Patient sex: F
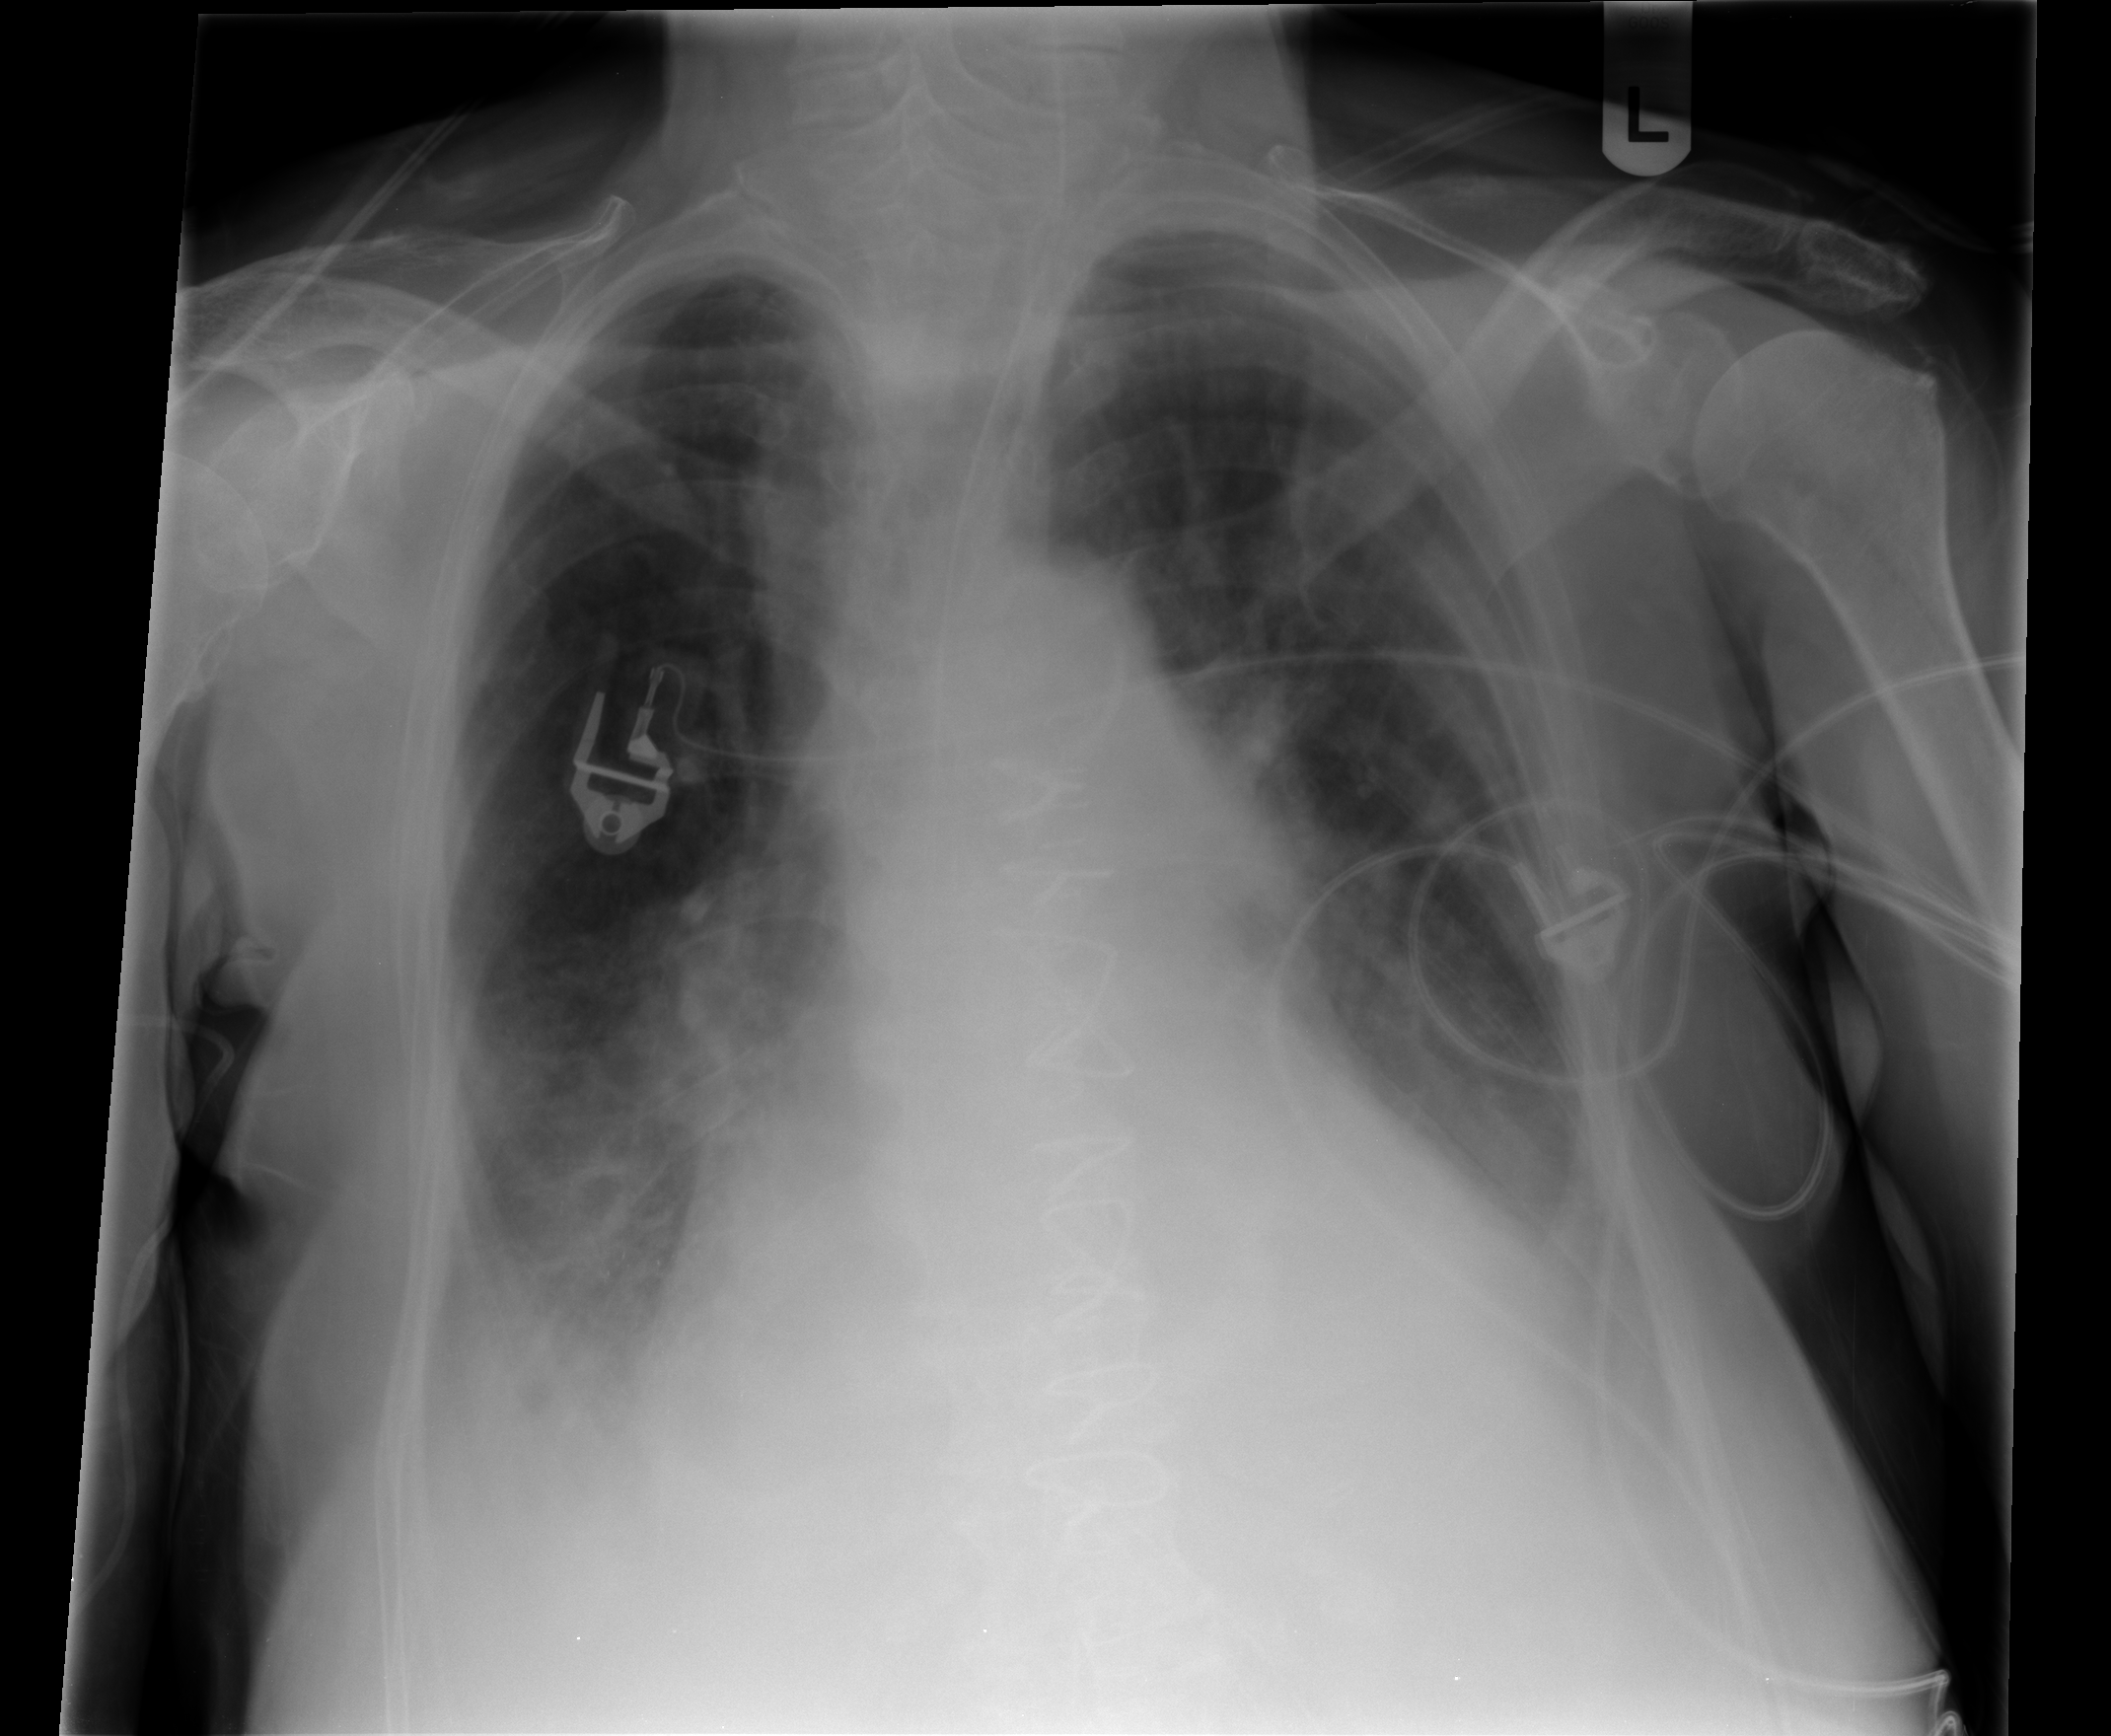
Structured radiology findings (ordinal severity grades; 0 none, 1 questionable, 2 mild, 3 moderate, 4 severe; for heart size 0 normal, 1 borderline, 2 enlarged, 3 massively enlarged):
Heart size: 2
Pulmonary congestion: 2
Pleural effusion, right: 2
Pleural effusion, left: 2
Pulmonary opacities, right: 1
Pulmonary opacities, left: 1
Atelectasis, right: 2
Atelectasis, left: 2